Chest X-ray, AP view. Patient: 59 years old, sex F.
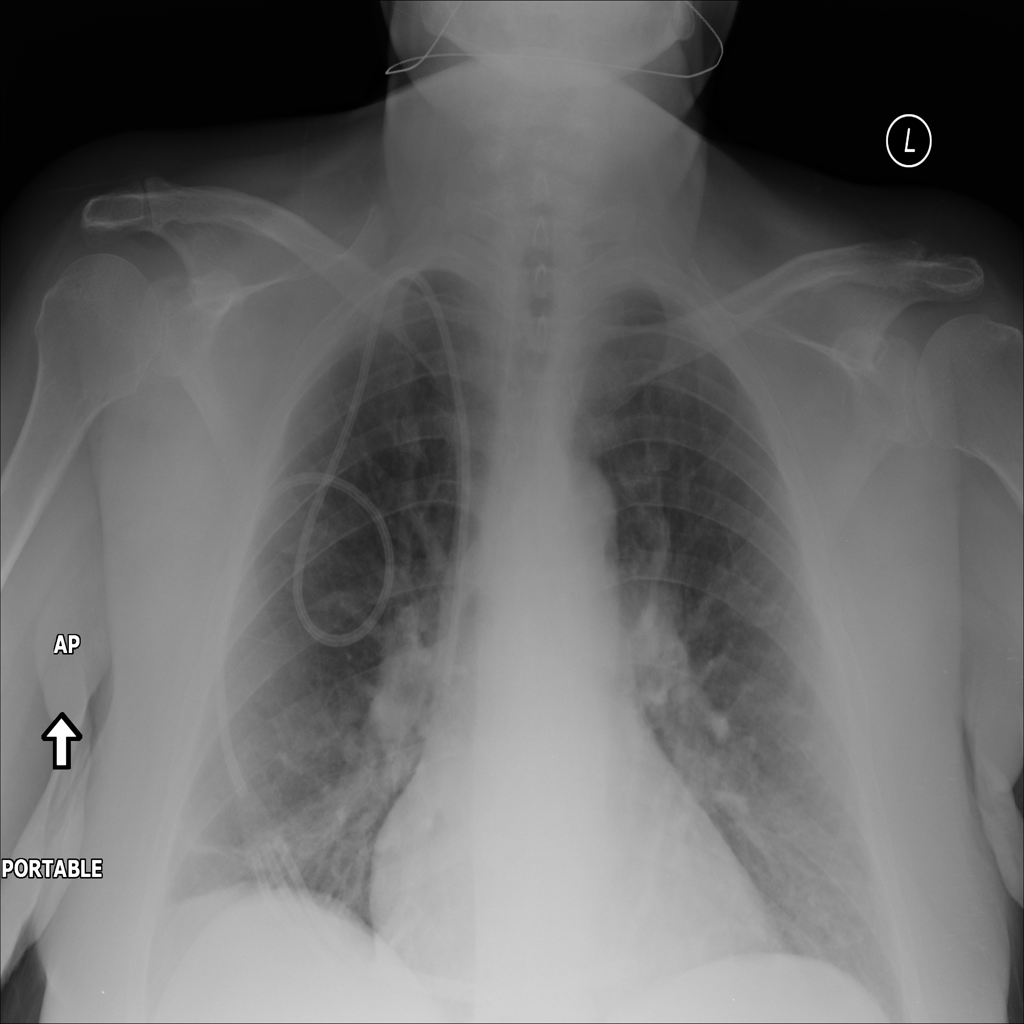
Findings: No Finding